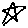
Label: star